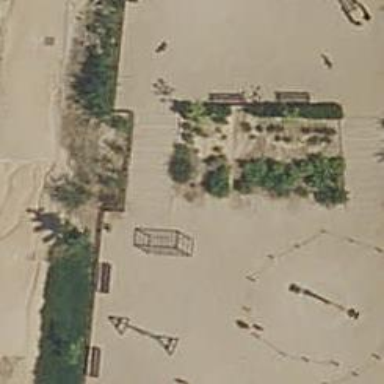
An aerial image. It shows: Playground area for leisure activities on the land.